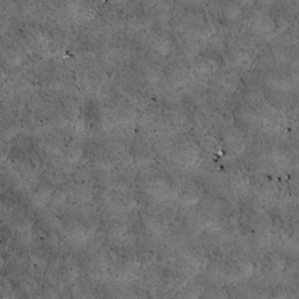
Label: non_frost